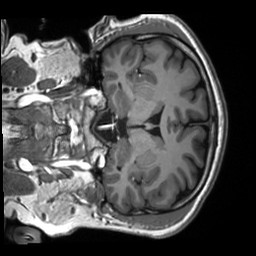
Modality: T1w
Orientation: coronal
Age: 38
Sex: female
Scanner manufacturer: siemens
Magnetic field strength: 3 T
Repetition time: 2.53 s
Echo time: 0.00219 s